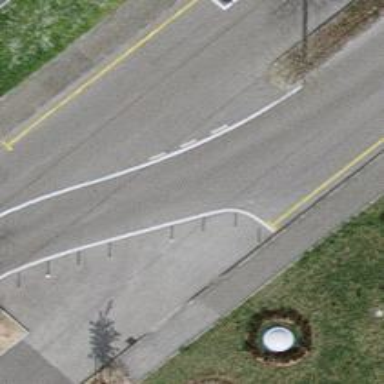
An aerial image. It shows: Bollard.